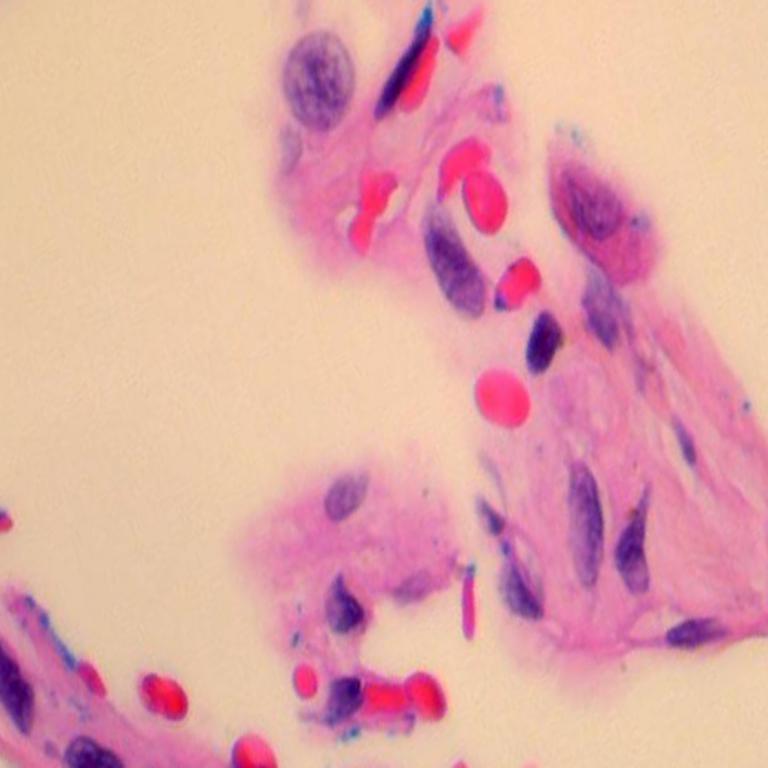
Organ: lung
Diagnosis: benign